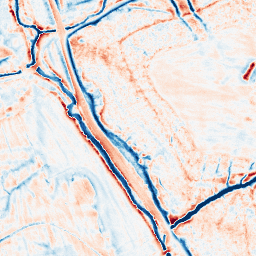
Category: edge_preserving
Decomposition family: guided
Decomposition parameters: radius: 4
eps: 0.001
Upsampling method: edge_directed
Upsampling parameters: scale: 4
Upsampling scale: 4